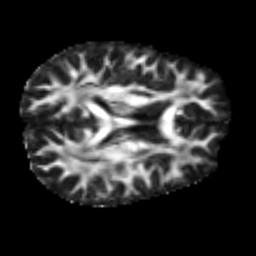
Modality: FA
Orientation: axial
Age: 23
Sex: male
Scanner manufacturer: siemens
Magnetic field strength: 3 T
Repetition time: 2.3 s
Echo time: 0.085 s